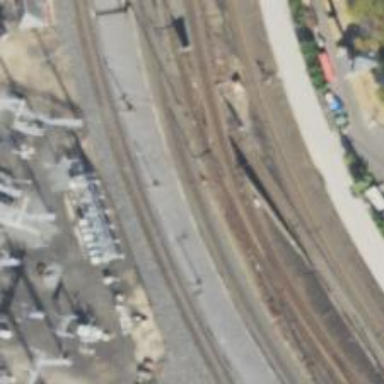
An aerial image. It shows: Railway track.